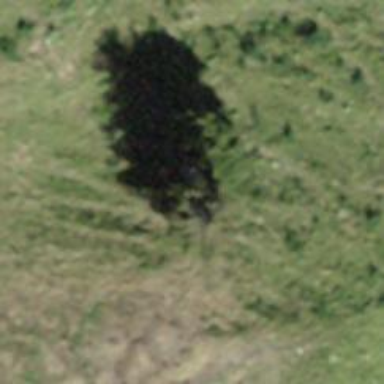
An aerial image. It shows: Needle-leaved tree in natural setting.